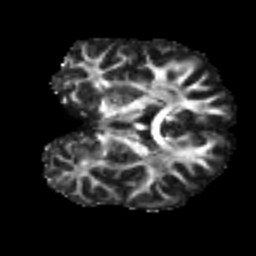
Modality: FA
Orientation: coronal
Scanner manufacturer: siemens
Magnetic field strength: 3 T
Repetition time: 4 s
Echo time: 0.0594 s